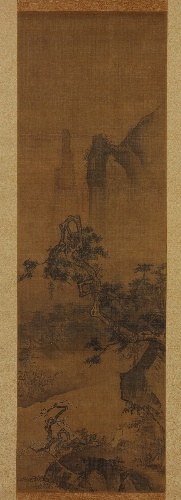
Title: 南宋   佚名   賞梅圖   軸|Scholar admiring plum blossoms
Artist: Unidentified artist
Date: 13th century
Object type: Hanging scroll
Classification: Paintings
Medium: Hanging scroll; ink and color on silk
Culture: China
Period: Southern Song dynasty (1127–1279)
Dimensions: Image: 37 1/4 x 11 1/2 in. (94.6 x 29.2 cm)
Overall with mounting: 71 x 16 1/8 in. (180.3 x 41 cm)
Overall with knobs: 37 1/4 x 18 in. (94.6 x 45.7 cm)
Department: Asian Art
Credit line: Purchase, The Dillon Fund Gift, 1988
Accession year: 1988
Repository: Metropolitan Museum of Art, New York, NY
Tags: Mountains|Landscapes